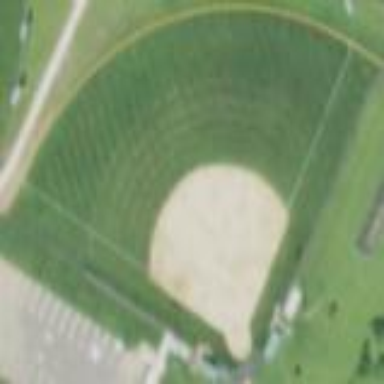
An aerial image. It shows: Baseball pitch for leisure land activities.